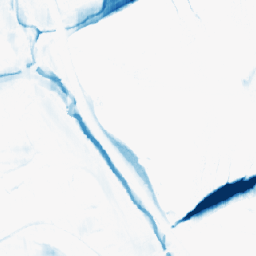
Category: morphological
Decomposition family: morphological_ellipse
Decomposition parameters: operation: closing
width: 30
height: 5
Upsampling method: nearest
Upsampling parameters: scale: 4
Upsampling scale: 4